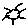
Label: sun